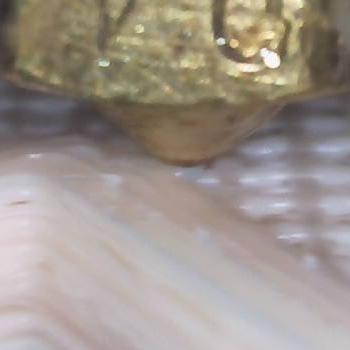
Flow rate: 252%